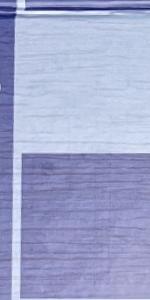
Label: Empty